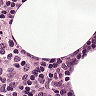
Metastatic tissue present: no